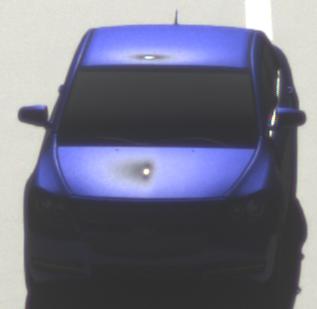
Make: Chevrolet
Model: Malibu 2.4
Detailed model: Malibu
Model produced from: 2012/07
Model produced until: 2014/08
Doors: 4
Color: blue
Road condition: dry road
Daytime: morning or afternoon
Contrast: high contrast